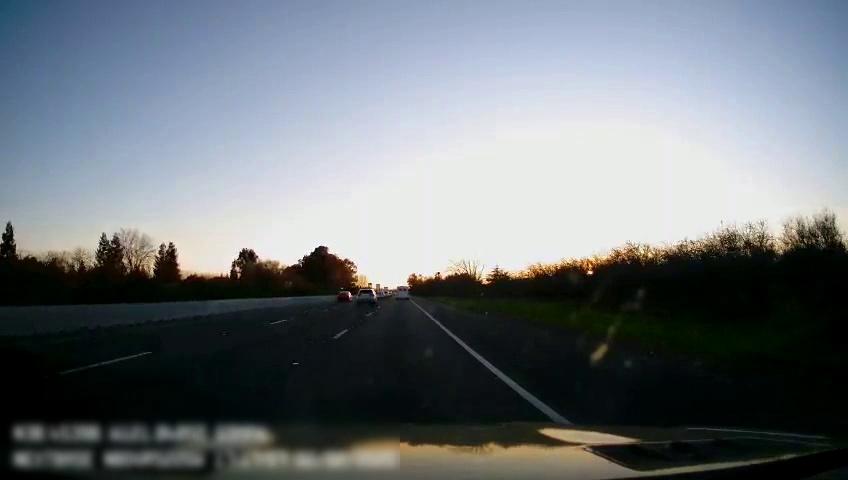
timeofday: Dusk/Dawn/Twilight
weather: Sunny
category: Drivable Space
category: Vehicles | Other LV
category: Vehicles | Car
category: Vehicles | SUV
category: Vehicles | Car
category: Lanes | Current Lane
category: Lanes | Alternate Lane
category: Lanes | Alternate Lane
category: Lanes | Alternate Lane